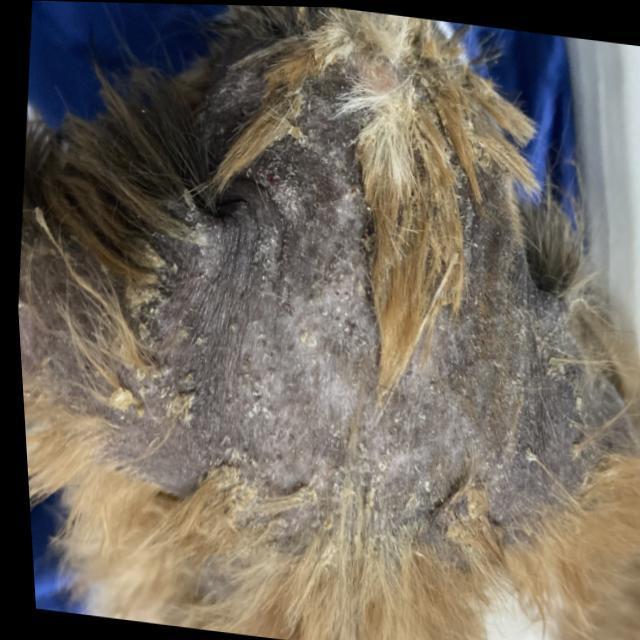
Canine demodicosis (Demodex mange) — caused by Demodex canis mites. Presents with alopecia, follicular papules, pustules, and comedones. Often localized on face and forelimbs.